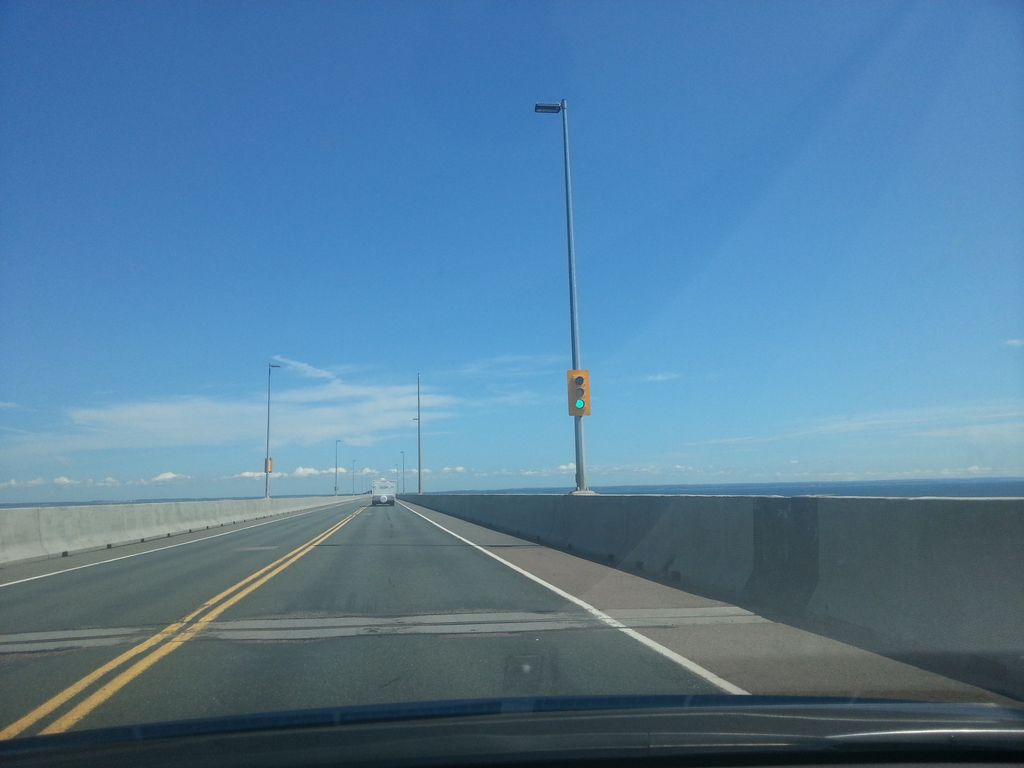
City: charlottetown